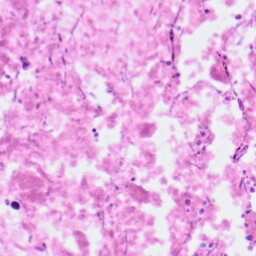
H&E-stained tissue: Pancreatic